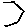
Label: hexagon